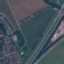
Land use / land cover class: Highway